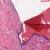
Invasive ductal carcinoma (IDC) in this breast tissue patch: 0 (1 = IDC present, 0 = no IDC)